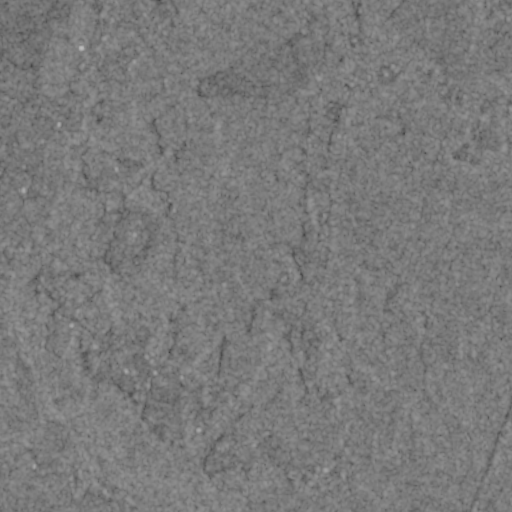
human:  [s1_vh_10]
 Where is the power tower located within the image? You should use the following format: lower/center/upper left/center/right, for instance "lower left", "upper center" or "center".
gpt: The power tower is located in the lower right of the image.
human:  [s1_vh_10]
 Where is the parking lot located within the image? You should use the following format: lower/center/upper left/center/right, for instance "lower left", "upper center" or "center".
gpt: There is no parking lot in the image.

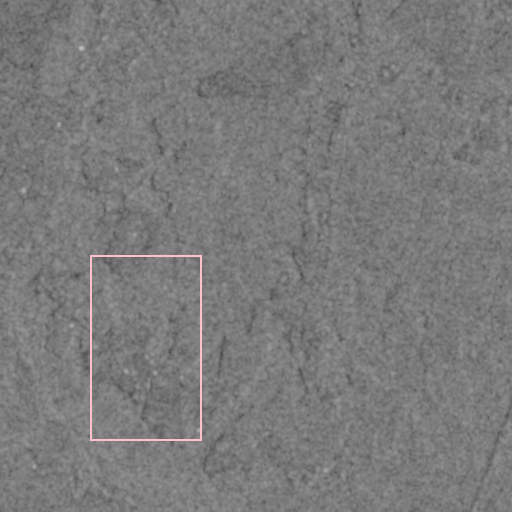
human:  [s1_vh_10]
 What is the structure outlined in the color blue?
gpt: There is no blue outline.
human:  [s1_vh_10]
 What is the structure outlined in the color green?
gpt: There is no structure outlined in green.